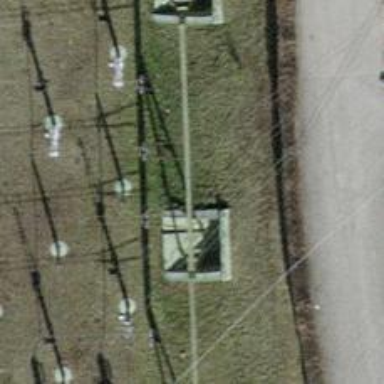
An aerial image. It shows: Insulator used in power equipment.